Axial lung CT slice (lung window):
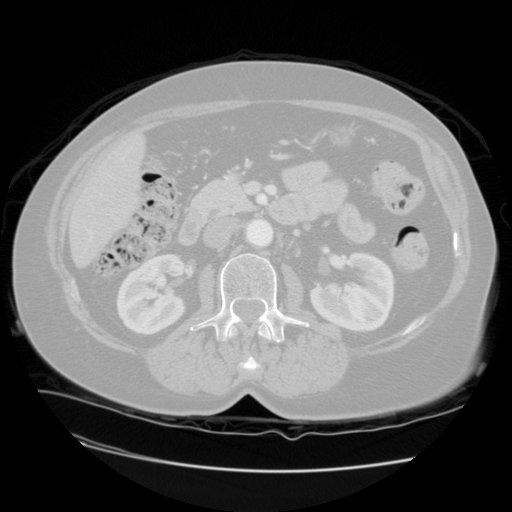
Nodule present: no